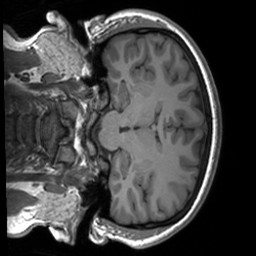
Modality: T1w
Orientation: coronal
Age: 21
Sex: female
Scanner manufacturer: siemens
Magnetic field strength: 3 T
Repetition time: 1.9 s
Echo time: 0.00226 s